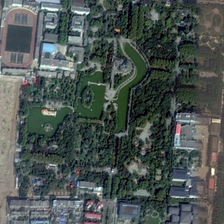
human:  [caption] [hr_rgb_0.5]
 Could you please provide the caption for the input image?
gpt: the park with dense trees is close to a ground track field .

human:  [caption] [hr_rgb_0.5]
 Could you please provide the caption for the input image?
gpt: a football field is located next to this smart green park .

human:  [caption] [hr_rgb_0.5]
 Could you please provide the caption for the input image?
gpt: built at a corner of a intersection  the park is located near a construction site and a school .

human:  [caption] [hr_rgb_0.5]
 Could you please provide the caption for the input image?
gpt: the green lake and forests in the lake is next a playground .

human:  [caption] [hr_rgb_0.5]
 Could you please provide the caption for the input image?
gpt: many green trees and some buildings are in a park with a pond .